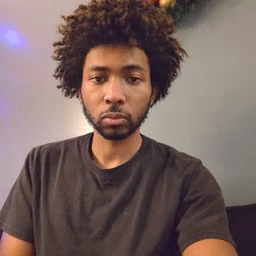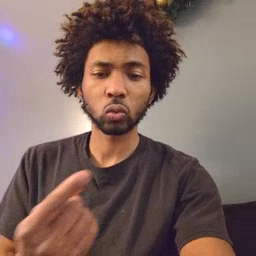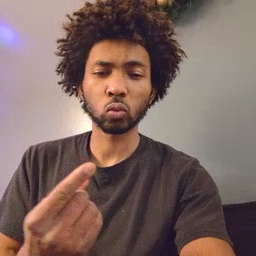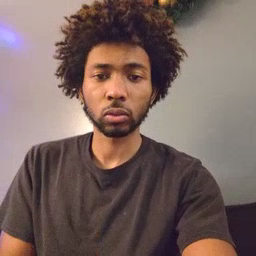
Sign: owie